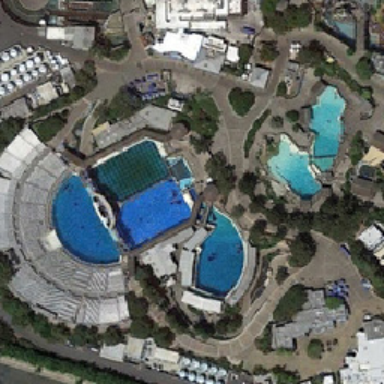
There are some green trees and swimming pools at the resort .